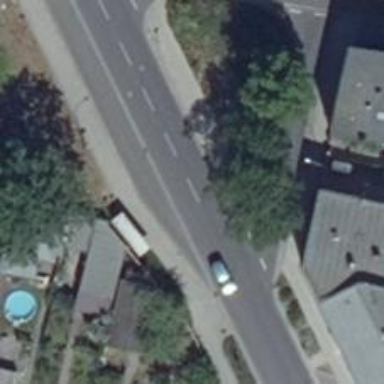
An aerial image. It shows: Residential road with asphalt surface. There is sidewalk on the left side.